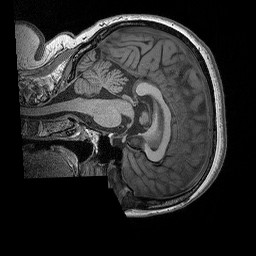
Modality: T1w
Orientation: sagittal
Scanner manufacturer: siemens
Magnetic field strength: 3 T
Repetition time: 2.3 s
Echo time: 0.00298 s